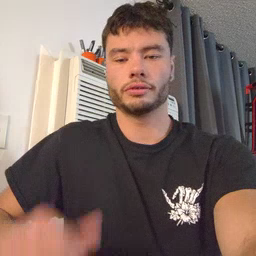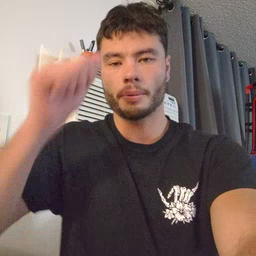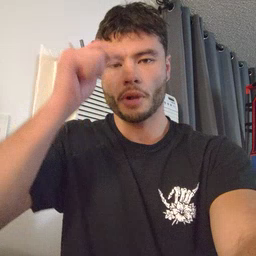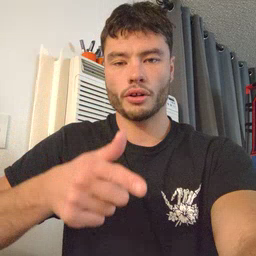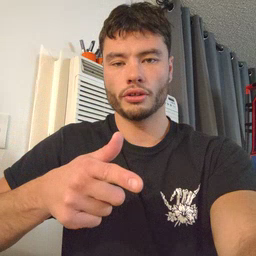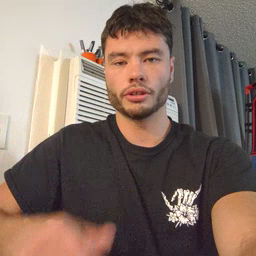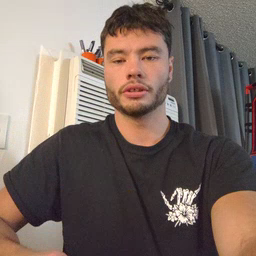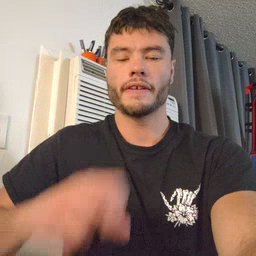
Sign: brother